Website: macys
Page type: gifting
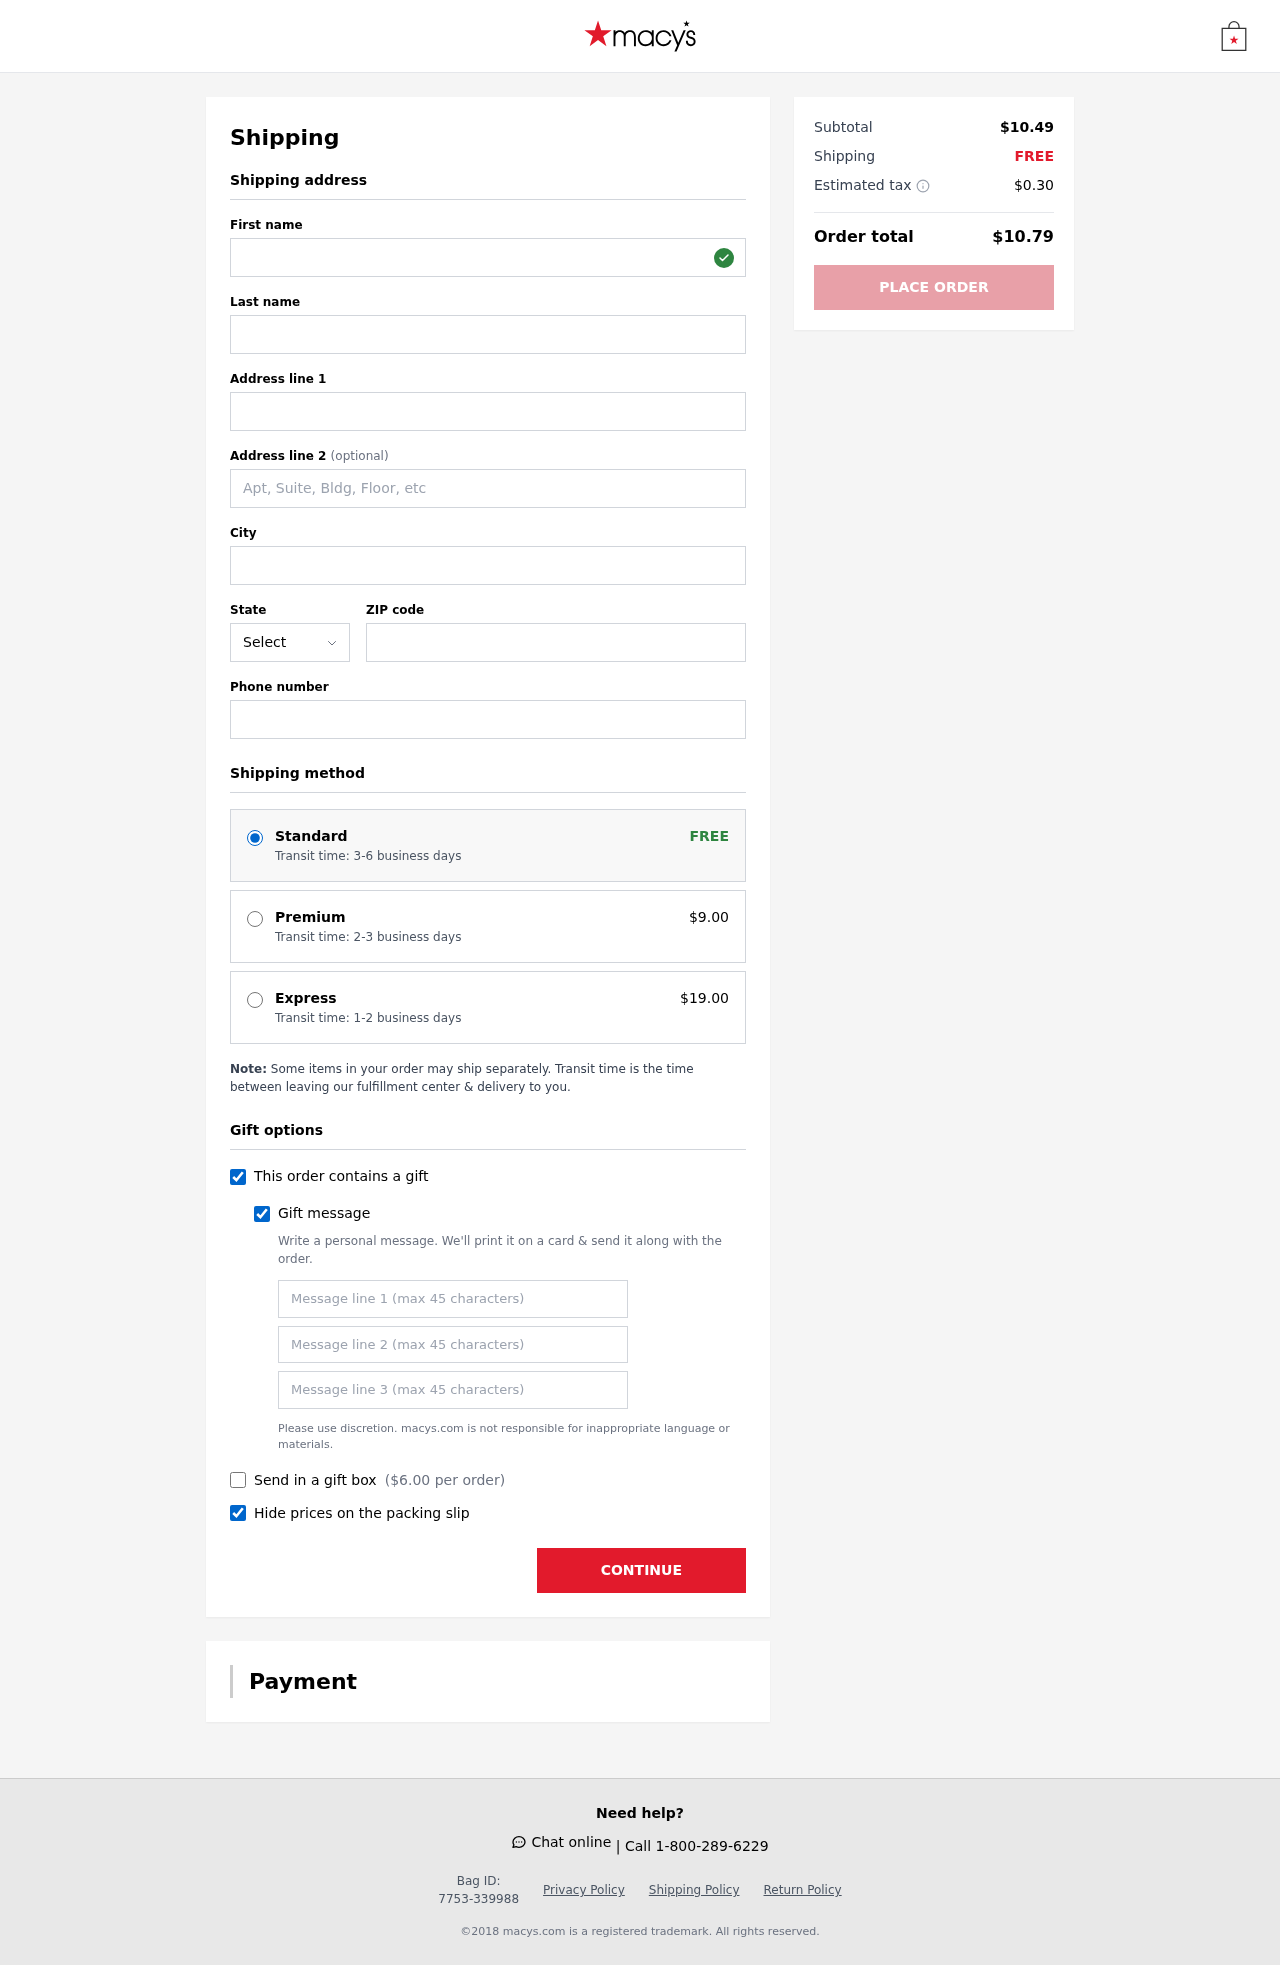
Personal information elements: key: PII_STATE_ABBR
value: FM
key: PII_FIRSTNAME
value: Michael
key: PII_LASTNAME
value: Johnson
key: PII_STREET
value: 6058 Diaz Locks
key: PII_STREET2
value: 40580 Grant Freeway
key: PII_CITY
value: Waltonville
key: PII_POSTCODE
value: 51889
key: PII_PHONE
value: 3109680771
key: PII_GIFT_MESSAGE
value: Hey Benjamin, I know life can get a bit hectic sometimes, so I thought these melatonin lozenges might help you catch some better Z's! Here’s to peaceful nights and refreshed mornings. Enjoy!  Michael
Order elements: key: ORDER_SHIPPING_STANDARD
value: Transit time: 3-6 business days
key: ORDER_SHIPPING_PREMIUM
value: Transit time: 2-3 business days
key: ORDER_SHIPPING_PREMIUM_PRICE
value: $9.00
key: ORDER_SHIPPING_EXPRESS
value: Transit time: 1-2 business days
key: ORDER_SHIPPING_EXPRESS_PRICE
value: $19.00
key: ORDER_GIFT_BOX_PRICE
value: $6.00
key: ORDER_SUBTOTAL
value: $10.49
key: ORDER_SHIPPING_COST
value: FREE
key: ORDER_TAX
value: $0.30
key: ORDER_TOTAL
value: $10.79